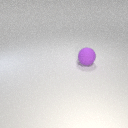
large purple rubber sphere